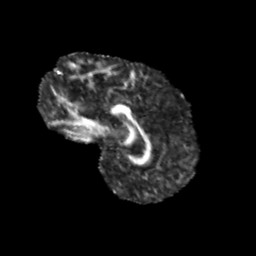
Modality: FA
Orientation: sagittal
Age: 10
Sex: male
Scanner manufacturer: siemens
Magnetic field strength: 3 T
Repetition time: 3.8 s
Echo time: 0.07 s